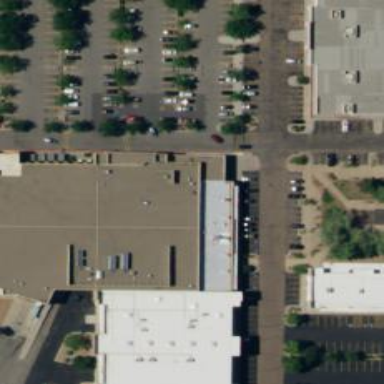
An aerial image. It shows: Supermarket.